Interaction volume radius: 10 \u00c5
Interaction volume height: 15 \u00c5
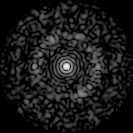
Disorder parameter: 0.8338